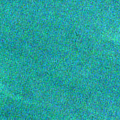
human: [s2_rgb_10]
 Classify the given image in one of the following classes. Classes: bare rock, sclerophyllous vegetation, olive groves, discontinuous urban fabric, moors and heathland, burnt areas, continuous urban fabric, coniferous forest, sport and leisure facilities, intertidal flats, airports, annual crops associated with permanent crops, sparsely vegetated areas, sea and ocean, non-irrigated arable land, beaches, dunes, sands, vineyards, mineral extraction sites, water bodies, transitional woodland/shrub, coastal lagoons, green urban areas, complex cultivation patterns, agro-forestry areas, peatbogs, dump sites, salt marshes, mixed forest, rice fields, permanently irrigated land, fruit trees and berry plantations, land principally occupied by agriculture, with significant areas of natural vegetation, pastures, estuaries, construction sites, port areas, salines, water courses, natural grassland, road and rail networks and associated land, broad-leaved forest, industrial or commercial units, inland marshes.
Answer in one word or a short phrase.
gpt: sea and ocean